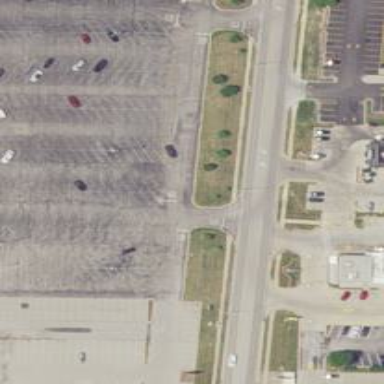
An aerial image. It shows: Solid stop line on the road.